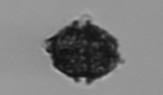
Label: Kryptoperidinium_triquetrum